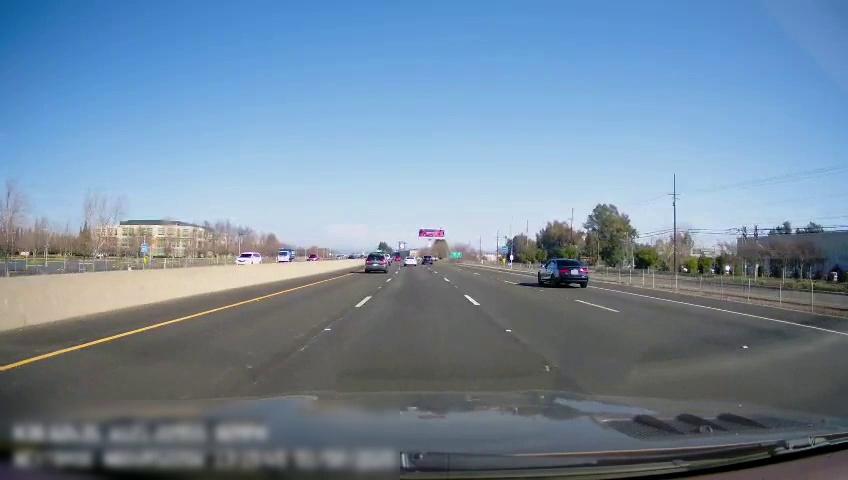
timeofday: Day
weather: Sunny
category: Drivable Space
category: Vehicles | SUV
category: Vehicles | Truck
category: Vehicles | Car
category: Vehicles | Car
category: Vehicles | SUV
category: Vehicles | Truck
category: Lanes | Current Lane
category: Lanes | Current Lane
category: Lanes | Current Lane
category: Lanes | Alternate Lane
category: Lanes | Alternate Lane
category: Lanes | Alternate Lane